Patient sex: F
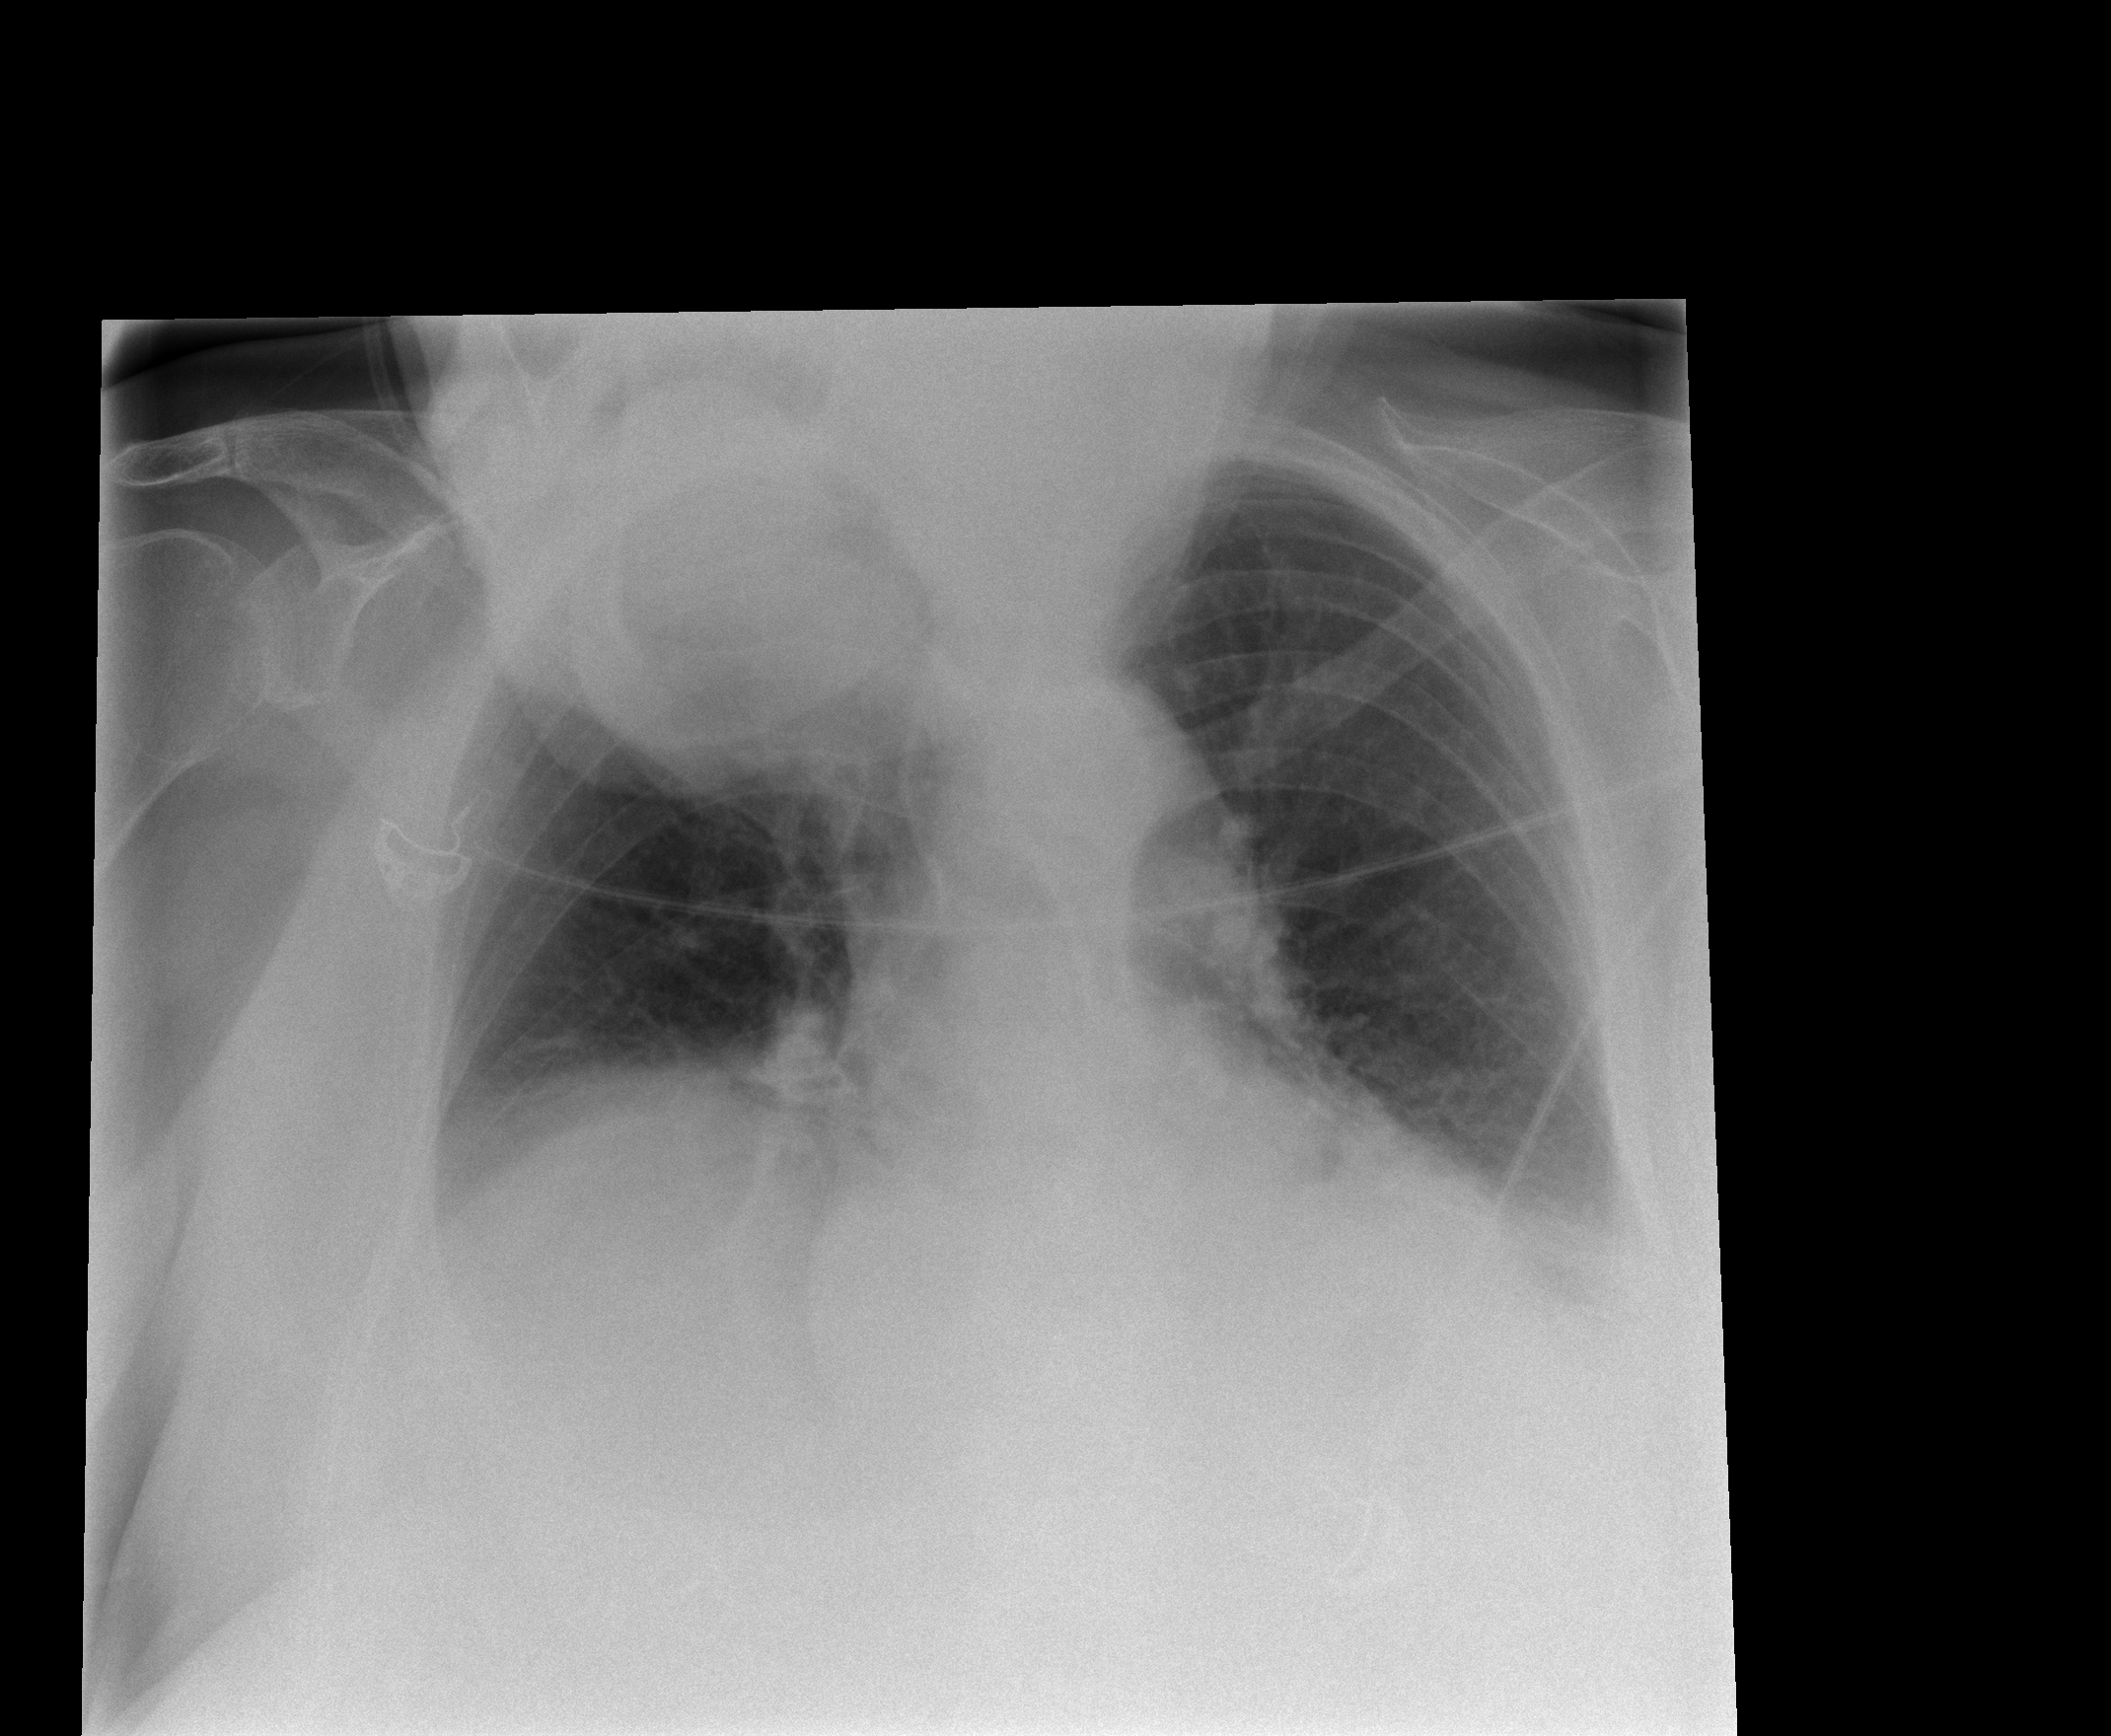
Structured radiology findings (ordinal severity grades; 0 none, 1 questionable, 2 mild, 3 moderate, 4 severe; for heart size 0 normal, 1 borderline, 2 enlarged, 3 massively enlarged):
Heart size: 2
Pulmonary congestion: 2
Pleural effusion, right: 0
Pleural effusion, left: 1
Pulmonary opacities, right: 0
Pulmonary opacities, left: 0
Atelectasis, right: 2
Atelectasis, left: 2